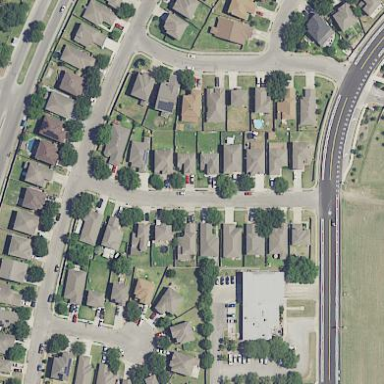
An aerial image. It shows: Residential neighbourhood consisting of single-family homes.